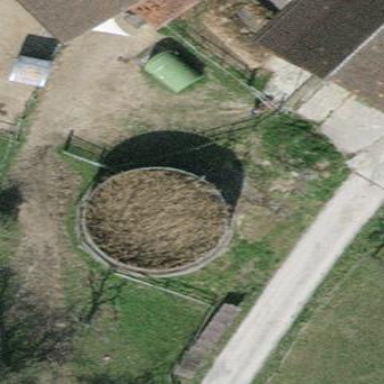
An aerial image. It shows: Building identified as silo.